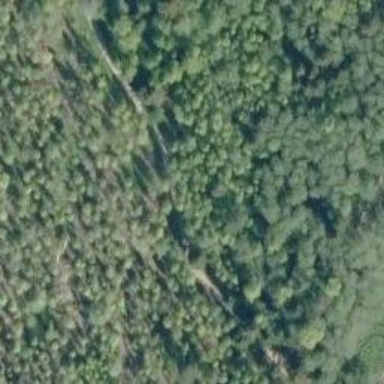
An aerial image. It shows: Track road.